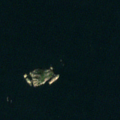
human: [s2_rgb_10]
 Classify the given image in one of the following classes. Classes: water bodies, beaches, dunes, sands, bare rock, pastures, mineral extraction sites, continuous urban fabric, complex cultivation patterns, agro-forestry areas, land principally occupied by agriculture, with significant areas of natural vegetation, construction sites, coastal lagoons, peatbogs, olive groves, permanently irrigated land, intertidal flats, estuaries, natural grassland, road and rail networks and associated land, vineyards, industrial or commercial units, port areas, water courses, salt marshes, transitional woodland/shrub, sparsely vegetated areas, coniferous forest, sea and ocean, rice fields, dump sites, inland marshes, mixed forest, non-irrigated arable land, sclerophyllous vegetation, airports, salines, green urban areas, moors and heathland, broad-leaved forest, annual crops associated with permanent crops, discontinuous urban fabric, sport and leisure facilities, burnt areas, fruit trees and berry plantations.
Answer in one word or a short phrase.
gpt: sea and ocean